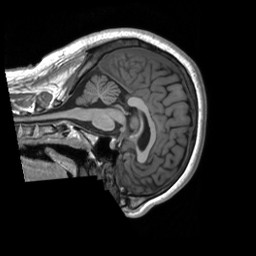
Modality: T1w
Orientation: sagittal
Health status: ill
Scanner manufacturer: siemens
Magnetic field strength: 3 T
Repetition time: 1.7 s
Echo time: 0.00239 s